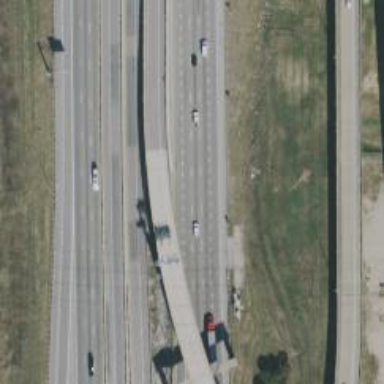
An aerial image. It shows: Toll gantry on the road.